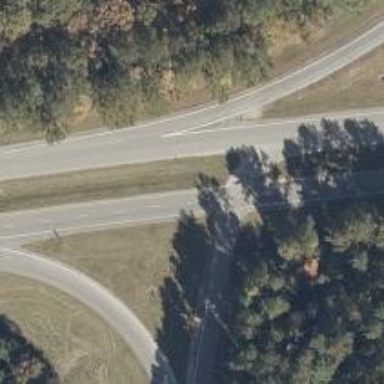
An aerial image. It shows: Asphalt trunk link road.